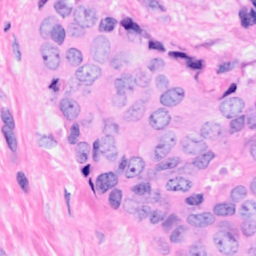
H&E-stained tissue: Breast